Interaction volume radius: 5 \u00c5
Interaction volume height: 30 \u00c5
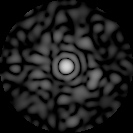
Disorder parameter: 0.8234